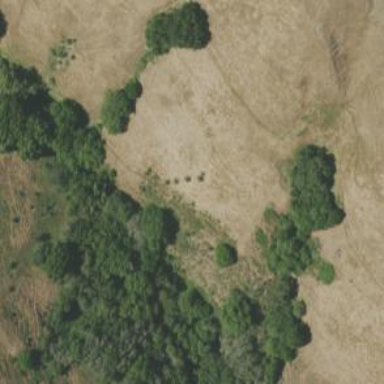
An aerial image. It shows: Area covered in scrub vegetation.